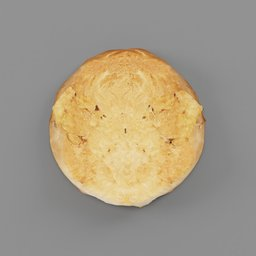
Label: nature